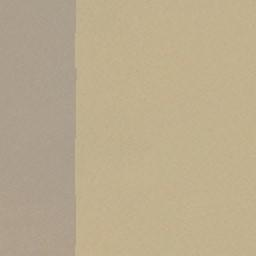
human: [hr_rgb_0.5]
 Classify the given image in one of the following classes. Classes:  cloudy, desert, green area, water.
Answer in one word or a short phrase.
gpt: desert